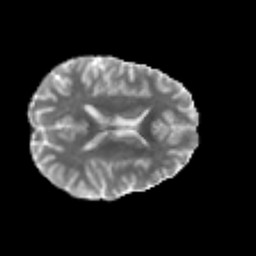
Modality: MD
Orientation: axial
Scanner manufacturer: philips
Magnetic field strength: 3 T
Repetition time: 8.6 s
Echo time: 0.127 s